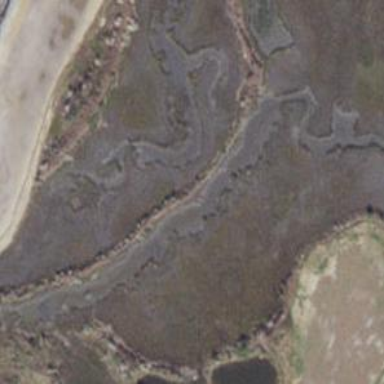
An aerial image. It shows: Tidal wetland characterized by saltmarsh vegetation.